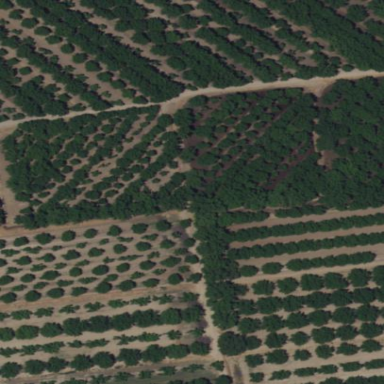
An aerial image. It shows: Orchard.